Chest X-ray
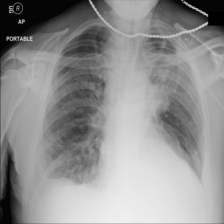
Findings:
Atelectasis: positive
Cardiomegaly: negative
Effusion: negative
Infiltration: positive
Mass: positive
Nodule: negative
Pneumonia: negative
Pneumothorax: negative
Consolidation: positive
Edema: negative
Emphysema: negative
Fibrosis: negative
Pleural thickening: negative
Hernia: negative